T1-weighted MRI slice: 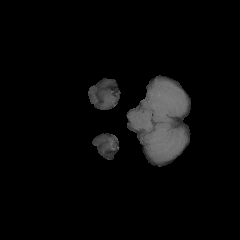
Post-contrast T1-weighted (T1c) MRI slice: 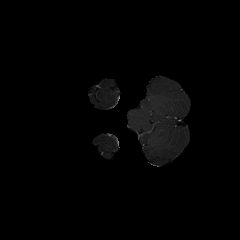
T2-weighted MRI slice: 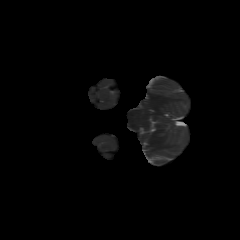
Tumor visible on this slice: no